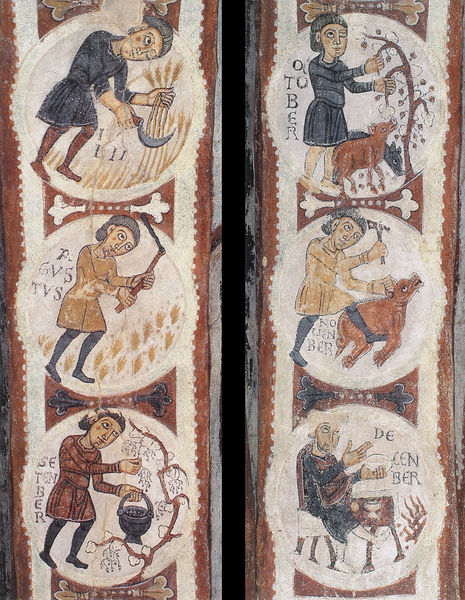
Titel: Pantheon San Isidoro von León
Standort: Léon, S. Isodoro (EU - E)
Schlagwörter: gemälde, männer, tiere, bauern, rund, trauben, arbeiten, ernte, korn, wein, bauer, sichel, september, rebe, weinstock, lese, jahreszeiten, monate, dreschen